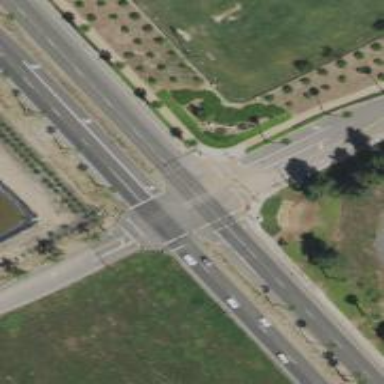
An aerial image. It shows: Footway crossing with line markings.